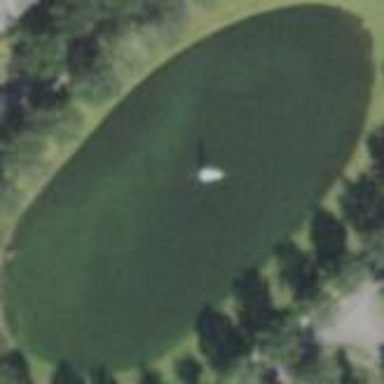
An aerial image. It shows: Peaceful pond surrounded by nature.